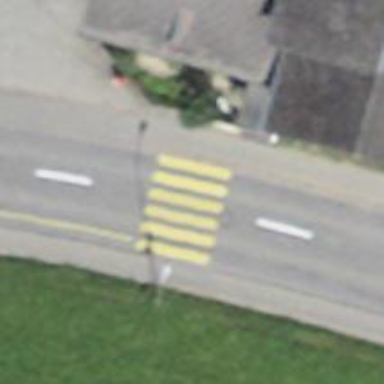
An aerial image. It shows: Marked crossing with zebra stripes on the road.